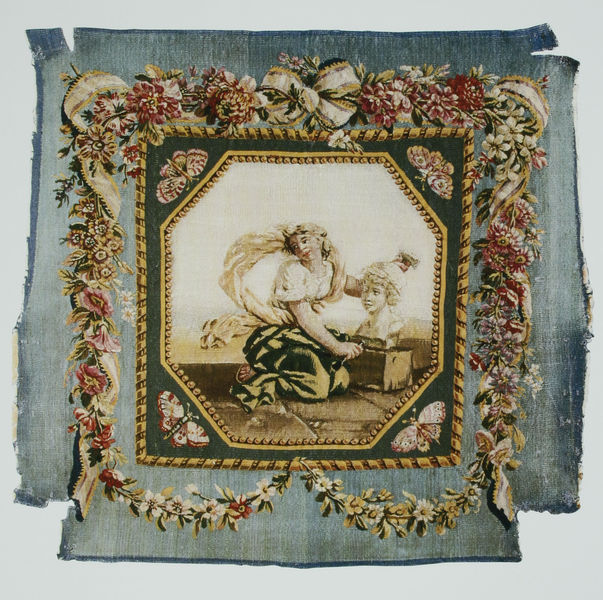
Titel: Sitzbezug
Standort: St. Petersburg
Institution: Schloss Pawlowsk
Schlagwörter: blau, kopf, weiß, frauen, gelb, grün, mädchen, ocker, sitzen, blume, blumen, braun, frau, grau, kleid, stuhl, blüten, rose, rosen, rot, tuch, beige, muster, ornament, rock, schleife, teppich, band, barock, bluse, kleidung, leinen, rahmen, sockel, stein, portrait, bestickt, gold, sitzend, stickerei, stoff, girlande, pflanzen, schleifen, rokoko, rosa, seide, oktagon, ranken, statue, farbig, rahmung, klein, kissen, bezug, bordüre, polster, tapete, gobelin, holzboden, wandteppich, handarbeit, symmetrie, büste, floral, verzierung, bildhauerei, plastik, podest, gründ, truhe, motiv, geld, umrahmung, fliesen, kiste, schachtel, allegorie, kranz, kunst, schmetterling, ranke, girlanden, fragment, karton, handwerk, stuhlbeine, hammer, leid, blumenkranz, tapisserie, herme, blumengirlande, blumenranke, golden, schmetterlinge, kitsch, bänder, textil, kissenbezug, turban, quadrat, achteck, kniende, lieblich, blumengirlanden, verziehrungen, bespannung, geknüpft, bildhauerkunst, zierung, bildhauerin, meißel, sitzbezug, meßel, polsterstoff, stuhlbezug, goblin, frauenbild, textilbild, blumengewinde, gialnden, flosal, lstoff